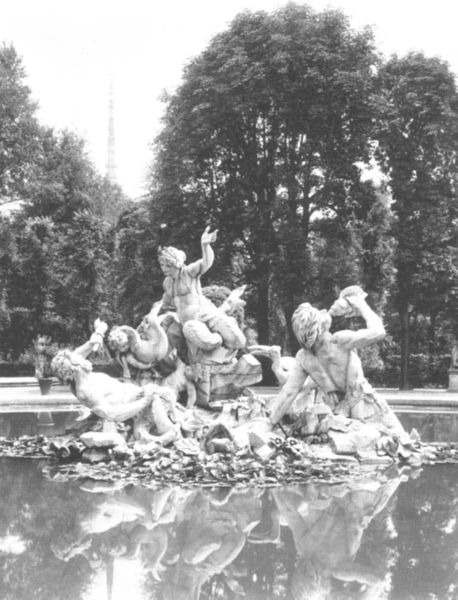
Titel: Nereiden und Tritonen
Künstler: Simone Martinez
Standort: Turin, Palazzo Reale (EU - I - Piemont)
Schlagwörter: akt, baum, mann, nackt, wasser, weiß, bäume, fluss, frauen, see, äste, frau, paris, schwarz, park, parkanlage, flasche, trinken, horn, ast, stamm, haare, kind, wald, brunnen, turm, garten, krug, skulptur, statue, stämme, foto, fotografie, photo, fisch, meerjungfrau, photografie, gartenanlage, fete, fontaine, schwazr, neptun, brunnenfiguren, flussgötter, l'eau, lptur, boisson, publique, tuilleries